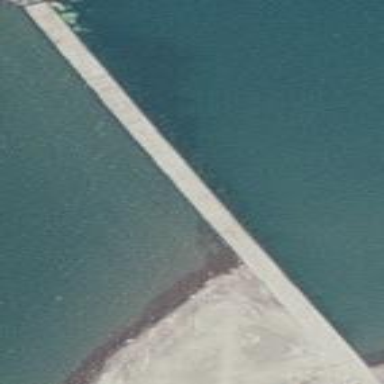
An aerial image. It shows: Breakwater made of concrete.